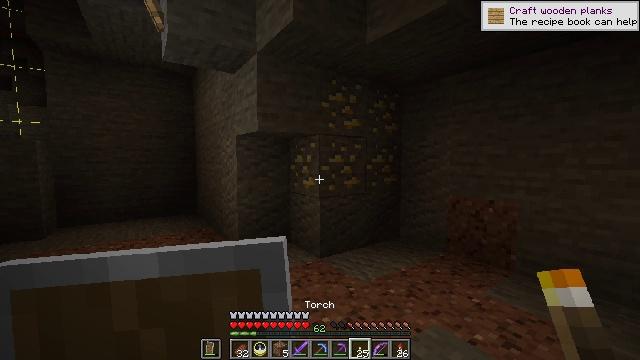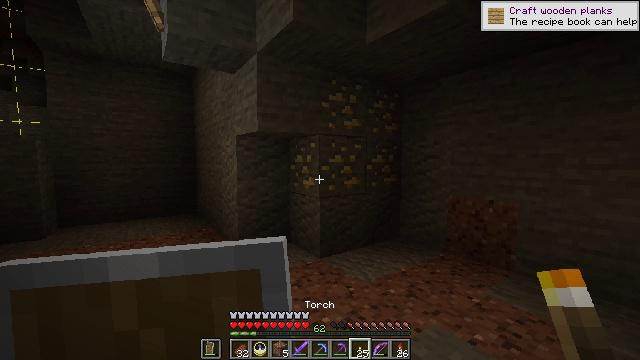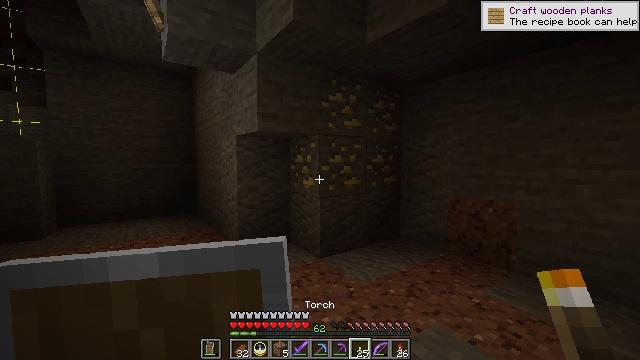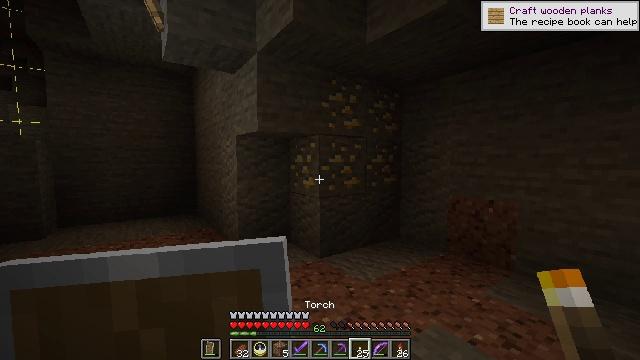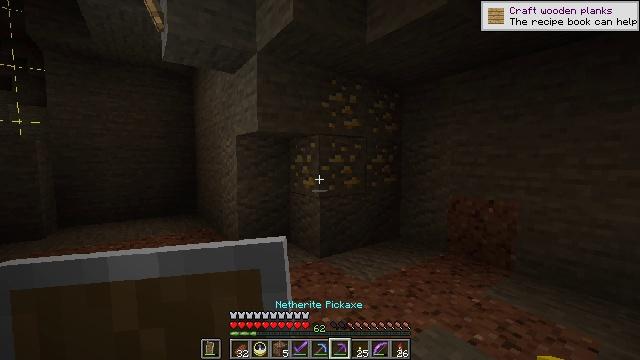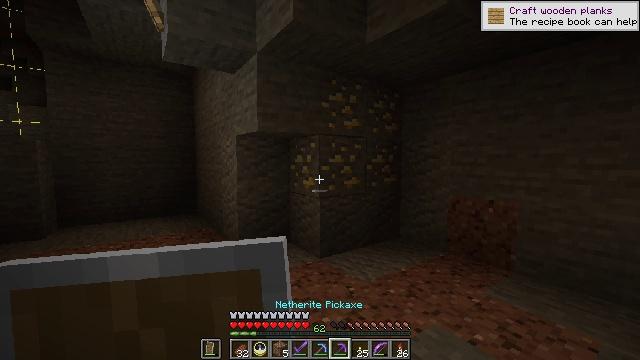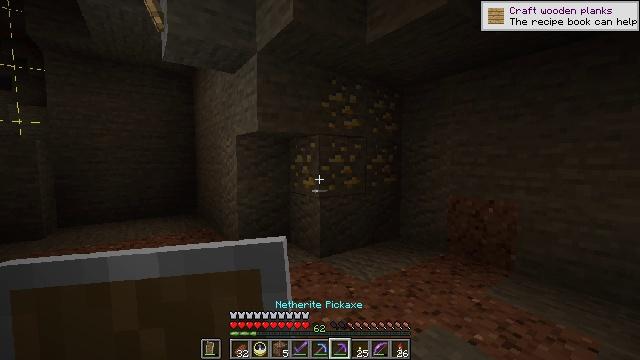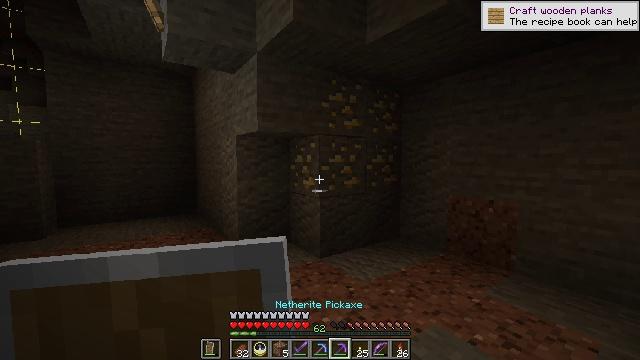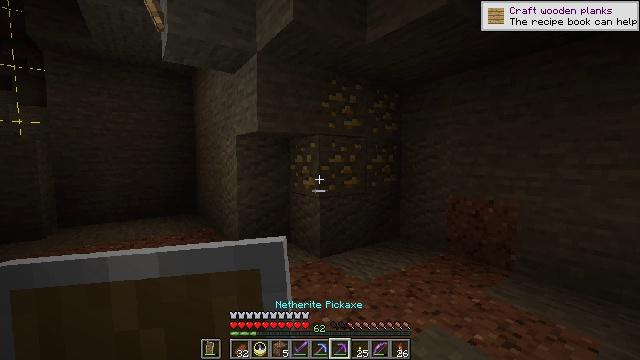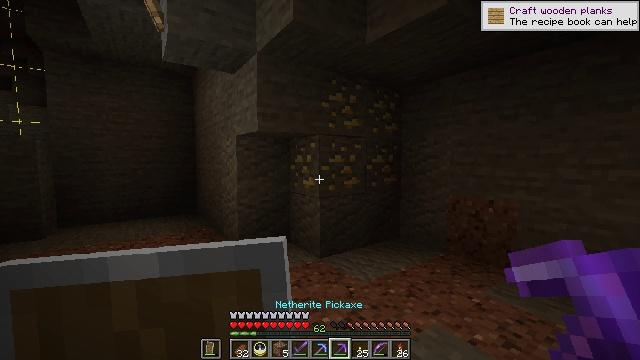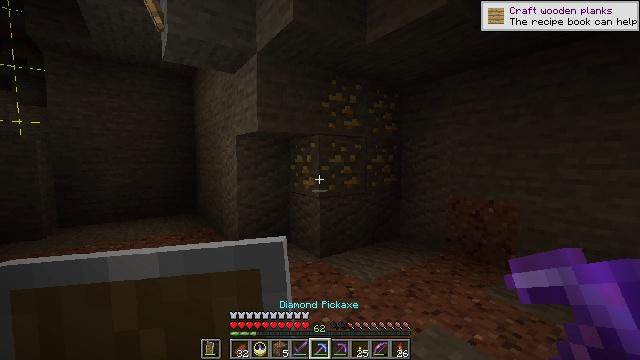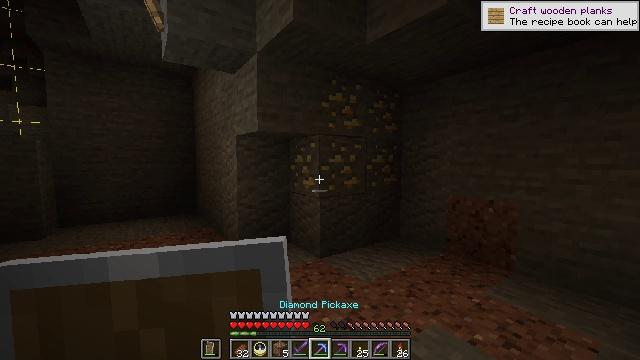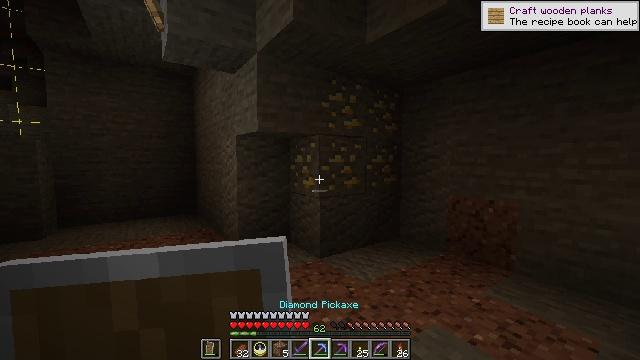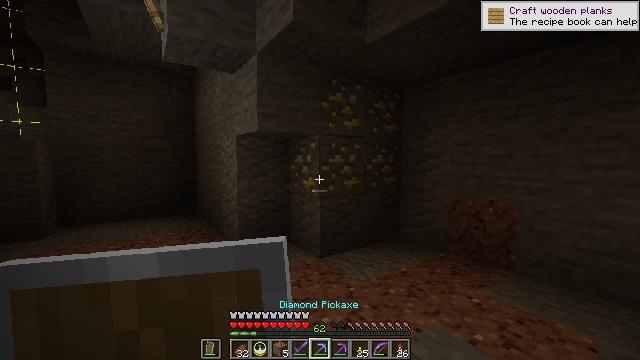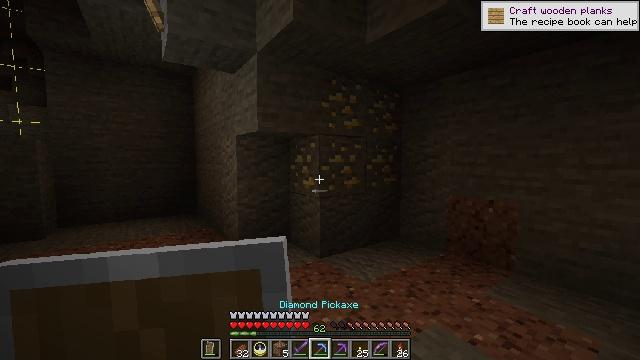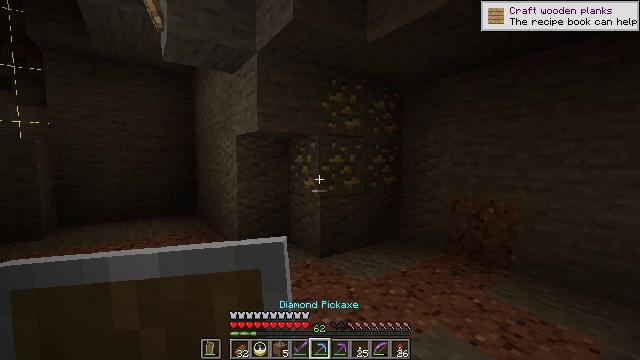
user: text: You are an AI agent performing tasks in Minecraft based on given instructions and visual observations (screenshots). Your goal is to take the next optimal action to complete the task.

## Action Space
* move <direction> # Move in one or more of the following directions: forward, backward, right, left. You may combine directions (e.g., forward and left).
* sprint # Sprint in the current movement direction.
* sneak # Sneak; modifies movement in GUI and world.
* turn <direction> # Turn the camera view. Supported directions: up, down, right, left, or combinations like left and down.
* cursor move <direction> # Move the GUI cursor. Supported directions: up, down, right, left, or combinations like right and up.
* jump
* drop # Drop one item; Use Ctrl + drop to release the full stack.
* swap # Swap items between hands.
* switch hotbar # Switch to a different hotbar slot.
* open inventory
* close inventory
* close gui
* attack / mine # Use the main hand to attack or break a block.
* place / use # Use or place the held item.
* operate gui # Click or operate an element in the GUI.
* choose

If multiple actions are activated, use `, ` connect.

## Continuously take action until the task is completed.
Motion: motion action
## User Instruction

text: Extract gold ore from the mine.
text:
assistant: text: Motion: no_op
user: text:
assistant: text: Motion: no_op
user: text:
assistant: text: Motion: no_op
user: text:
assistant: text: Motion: no_op
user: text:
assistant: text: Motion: no_op
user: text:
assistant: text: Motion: no_op
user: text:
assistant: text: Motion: no_op
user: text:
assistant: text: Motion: no_op
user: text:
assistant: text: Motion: no_op
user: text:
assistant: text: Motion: no_op
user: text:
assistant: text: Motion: no_op
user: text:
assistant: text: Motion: no_op
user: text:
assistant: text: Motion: no_op
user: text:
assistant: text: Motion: no_op
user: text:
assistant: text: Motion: move forward
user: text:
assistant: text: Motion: move forward
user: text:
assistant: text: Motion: move forward
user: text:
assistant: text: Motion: move forward
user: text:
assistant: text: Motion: move forward
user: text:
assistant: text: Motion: move forward
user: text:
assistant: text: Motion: move forward
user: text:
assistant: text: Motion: move forward
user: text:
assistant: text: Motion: no_op
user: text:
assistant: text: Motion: turn up
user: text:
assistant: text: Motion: turn up
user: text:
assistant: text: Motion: no_op
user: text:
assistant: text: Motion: turn up
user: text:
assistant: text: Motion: turn up
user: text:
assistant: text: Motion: no_op
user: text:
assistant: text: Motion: attack / mine